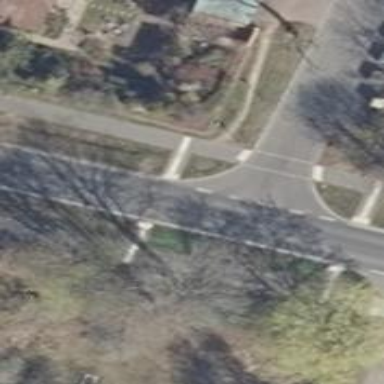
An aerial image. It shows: Secondary road with asphalt surface. There are separate sidewalks on both sides.